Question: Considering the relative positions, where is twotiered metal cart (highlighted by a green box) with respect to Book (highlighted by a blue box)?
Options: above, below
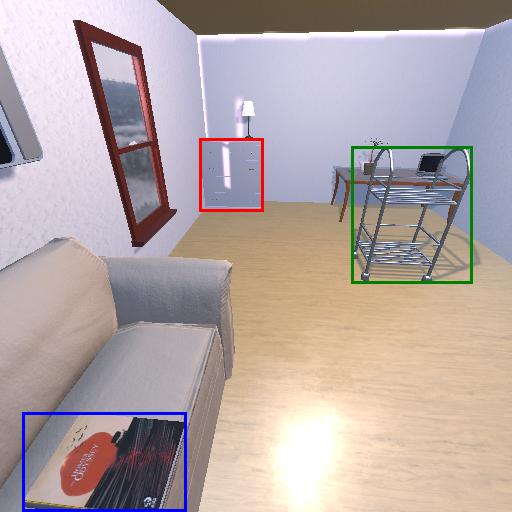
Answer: above